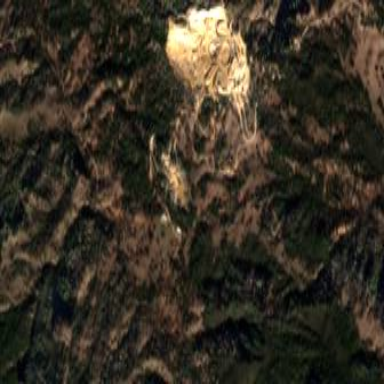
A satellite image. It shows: Quarry area.